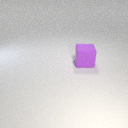
large purple rubber cube